Field crop: maize
Growth stage: 2
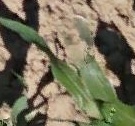
Species: maize